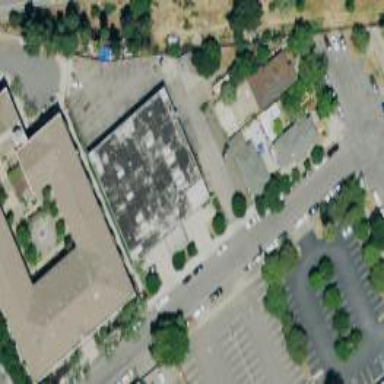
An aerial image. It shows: Retail building housing car repair shop.